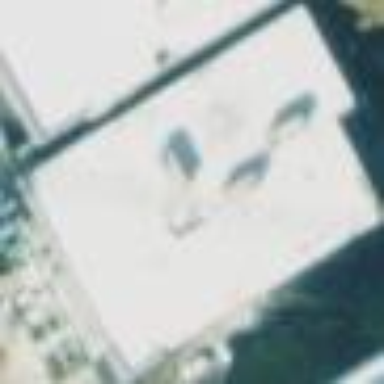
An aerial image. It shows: Commercial building.